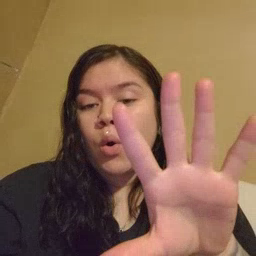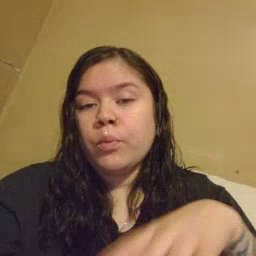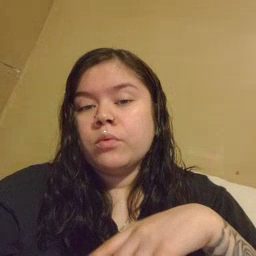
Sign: blow